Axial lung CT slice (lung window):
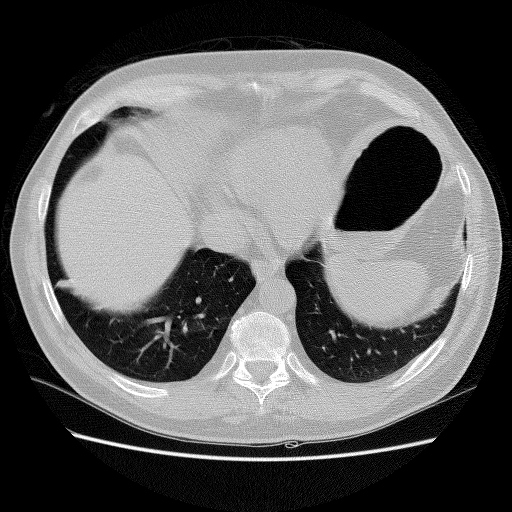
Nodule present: no